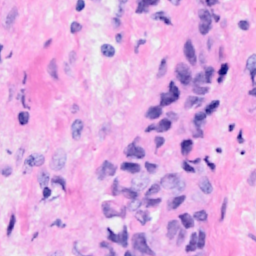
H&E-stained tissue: Breast